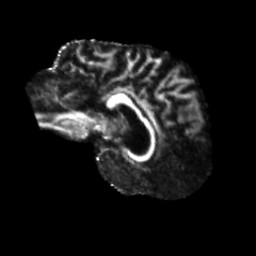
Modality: FA
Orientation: sagittal
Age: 57
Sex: male
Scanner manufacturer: siemens
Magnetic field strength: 3 T
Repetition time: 5.25 s
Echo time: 0.08 s